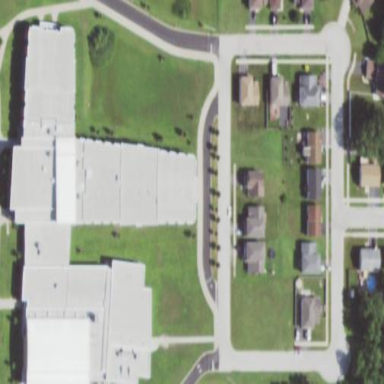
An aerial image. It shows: School.